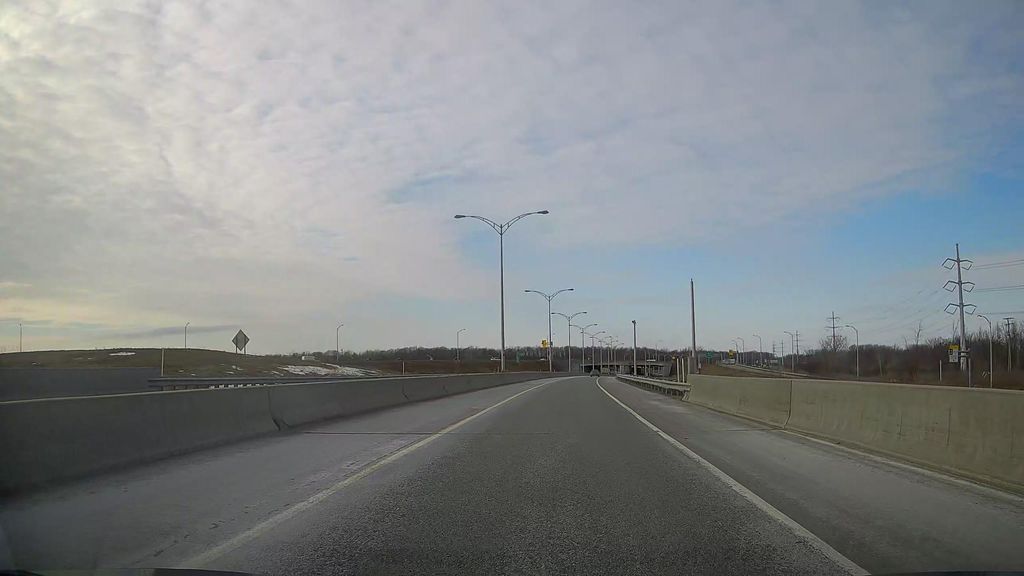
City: montreal